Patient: sex M, age 44
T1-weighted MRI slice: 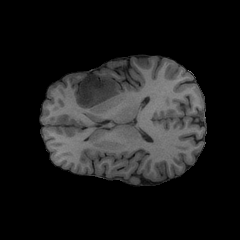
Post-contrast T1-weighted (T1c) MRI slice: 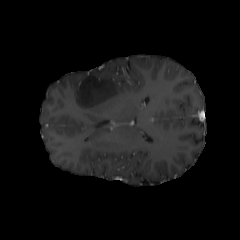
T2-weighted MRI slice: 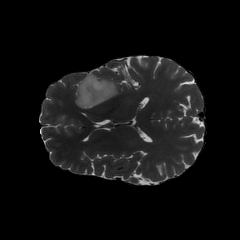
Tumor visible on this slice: yes
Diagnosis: Astrocytoma, IDH-mutant
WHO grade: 2